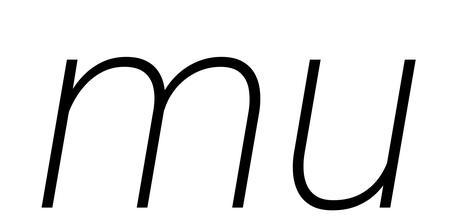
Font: Roboto-Italic_ExtraLight_Italic